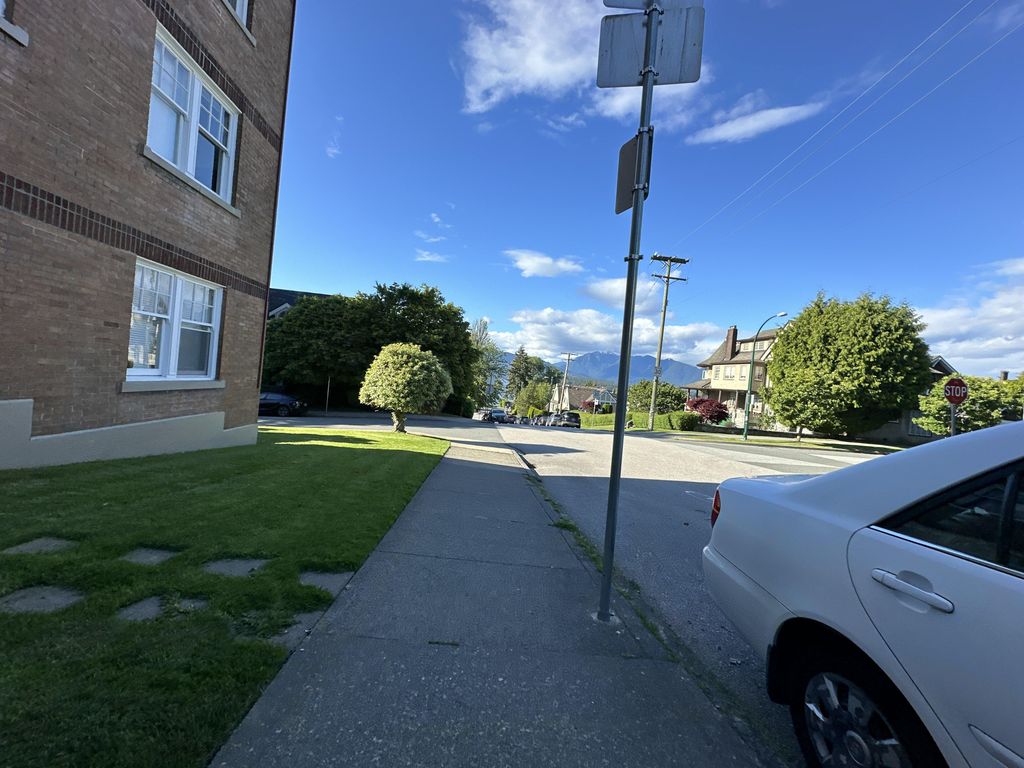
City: vancouver